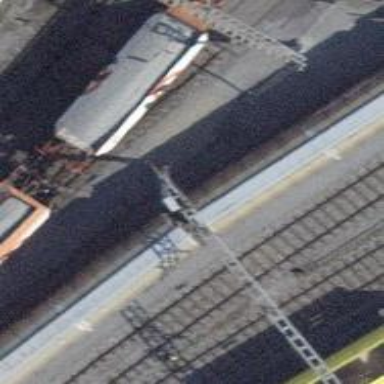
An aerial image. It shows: Railway yard with single rail track. The electrified track has contact line for power supply.